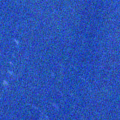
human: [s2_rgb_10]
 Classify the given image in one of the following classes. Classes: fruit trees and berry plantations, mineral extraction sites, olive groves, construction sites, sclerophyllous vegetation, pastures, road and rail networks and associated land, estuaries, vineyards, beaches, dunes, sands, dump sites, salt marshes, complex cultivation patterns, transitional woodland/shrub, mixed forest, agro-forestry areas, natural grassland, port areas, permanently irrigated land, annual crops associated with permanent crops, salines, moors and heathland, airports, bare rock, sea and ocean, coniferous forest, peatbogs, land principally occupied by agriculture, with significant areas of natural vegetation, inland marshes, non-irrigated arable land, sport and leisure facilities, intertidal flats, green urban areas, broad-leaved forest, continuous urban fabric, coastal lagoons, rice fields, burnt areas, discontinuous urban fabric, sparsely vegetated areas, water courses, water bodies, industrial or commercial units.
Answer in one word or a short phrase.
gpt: broad-leaved forest, coniferous forest, mixed forest